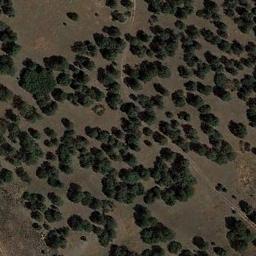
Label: chaparral